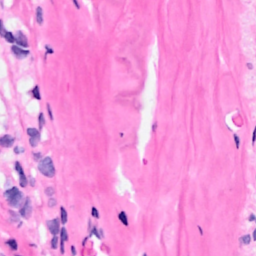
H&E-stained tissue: Breast